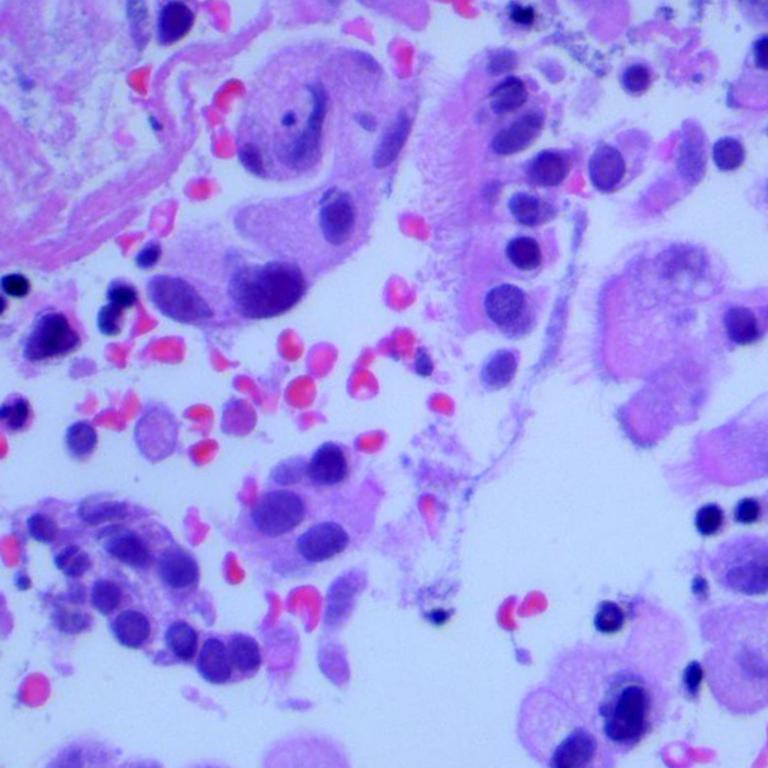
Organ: lung
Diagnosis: adenocarcinomas